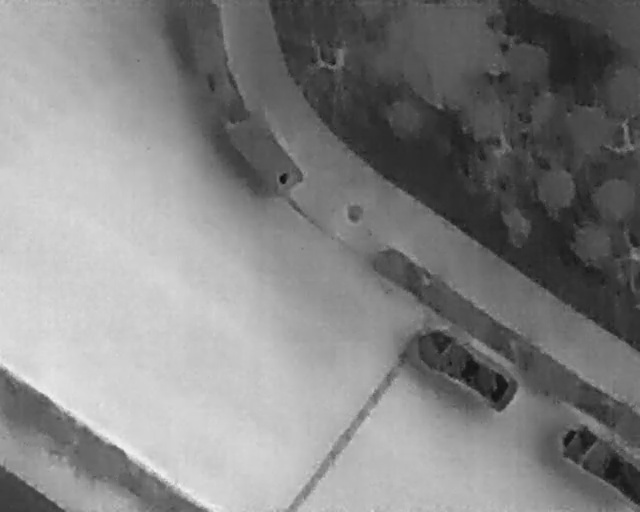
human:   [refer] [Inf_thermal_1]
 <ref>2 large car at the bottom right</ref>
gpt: <box>[[68, 60, 76, 83, 31], [87, 83, 100, 98, 2]]</box>